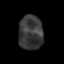
Tissue: skin
Cell type: Epithelial cells
Senescence score: 0.2637
Nuclear area (px): 824
Mean DAPI intensity: 56.562